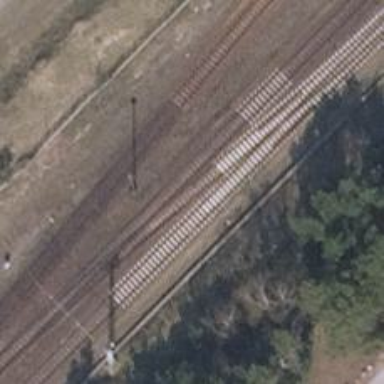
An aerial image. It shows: Railway track with contact line for electrification.